Field crop: maize
Growth stage: 2
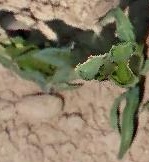
Species: maize